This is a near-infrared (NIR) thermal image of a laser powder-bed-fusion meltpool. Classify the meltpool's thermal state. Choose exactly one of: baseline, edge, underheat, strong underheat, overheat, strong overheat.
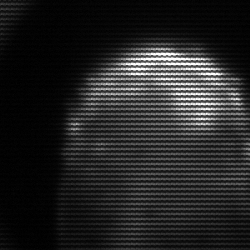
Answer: edge